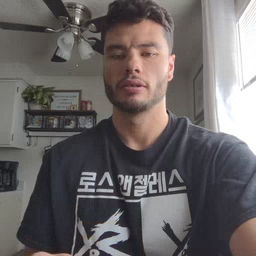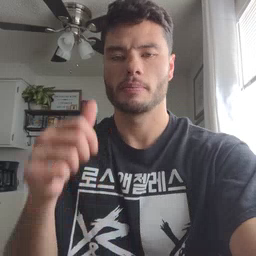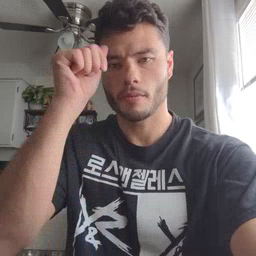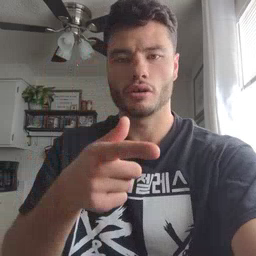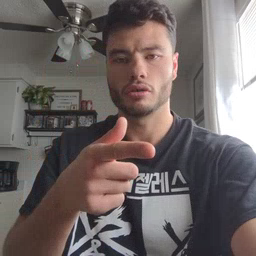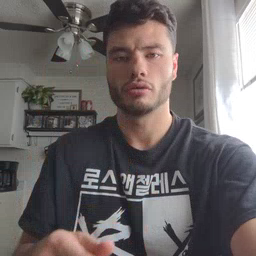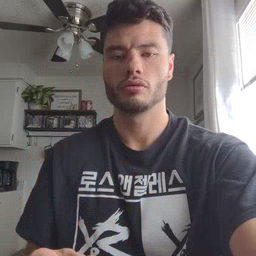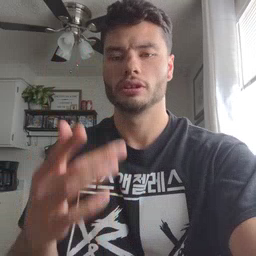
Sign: brother